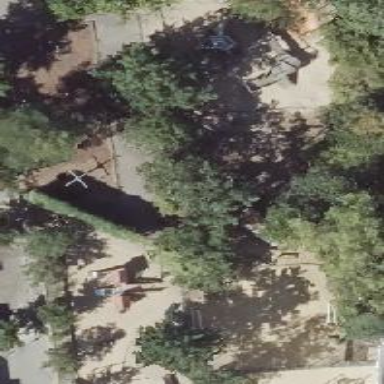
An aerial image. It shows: Playground area for leisure activities on the land.